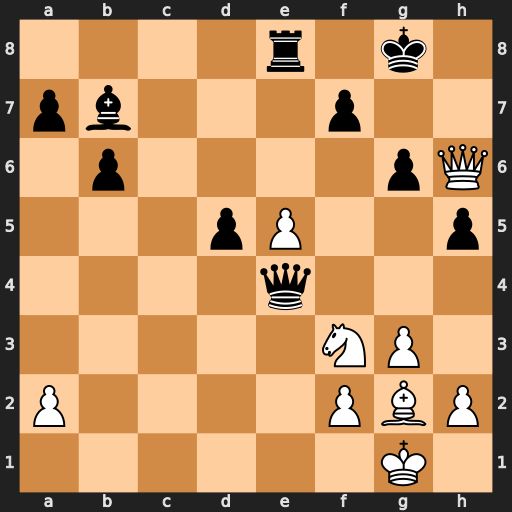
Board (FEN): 4r1k1/pb3p2/1p4pQ/3pP2p/4q3/5NP1/P4PBP/6K1
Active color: w
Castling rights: -
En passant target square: -
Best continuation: Ng5 Qf5 Bh3